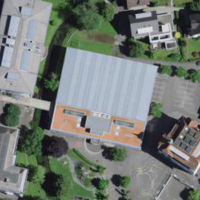
EUNIS habitat code: 54
Species observed at this site:
Lamium galeobdolon
Fagus sylvatica